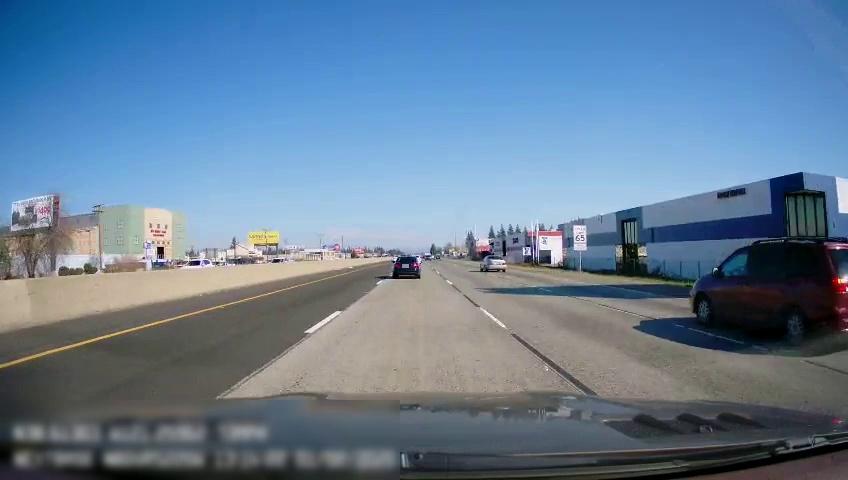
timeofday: Day
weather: Sunny
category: Vehicles | Car
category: Vehicles | Car
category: Drivable Space
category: Vehicles | Car
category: Vehicles | Van
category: Vehicles | Car
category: Vehicles | Car
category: Lanes | Alternate Lane
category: Lanes | Alternate Lane
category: Lanes | Current Lane
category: Lanes | Current Lane
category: Lanes | Alternate Lane
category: Traffic | Signs
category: Traffic | Signs